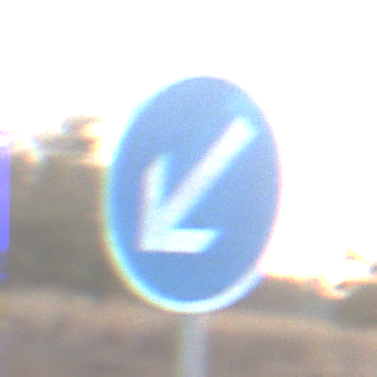
Verkehrszeichen: VorgeschriebeneVorbeifahrtLinks
Umgebung: Outdoor, Nature
Tageszeit: SunriseSunset
Wetter: Clear
Licht: Natural
Jahreszeit: Winter
Kontrast: LowContrast